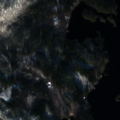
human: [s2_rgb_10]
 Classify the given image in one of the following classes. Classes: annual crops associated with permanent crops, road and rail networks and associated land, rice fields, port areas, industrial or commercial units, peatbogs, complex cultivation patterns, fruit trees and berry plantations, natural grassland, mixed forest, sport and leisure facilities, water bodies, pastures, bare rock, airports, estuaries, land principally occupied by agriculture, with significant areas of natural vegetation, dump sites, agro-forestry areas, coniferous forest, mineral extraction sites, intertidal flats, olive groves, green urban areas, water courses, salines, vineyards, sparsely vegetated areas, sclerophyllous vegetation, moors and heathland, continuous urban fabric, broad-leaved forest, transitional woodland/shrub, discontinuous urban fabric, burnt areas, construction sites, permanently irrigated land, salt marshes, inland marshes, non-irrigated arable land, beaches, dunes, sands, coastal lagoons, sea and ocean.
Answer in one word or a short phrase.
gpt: coniferous forest, mixed forest, water bodies